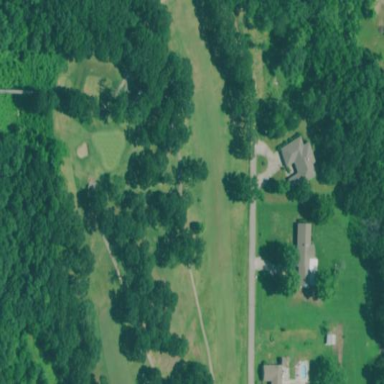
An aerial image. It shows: Area of rough grass used for golf.